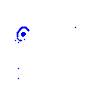
Particle: electron